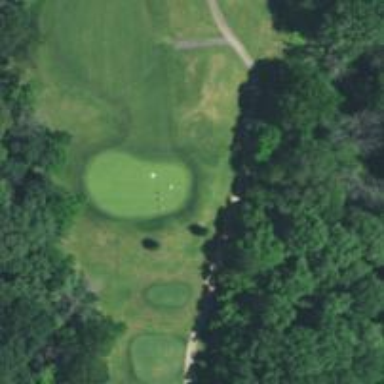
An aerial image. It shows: Path for both roads and golfers.